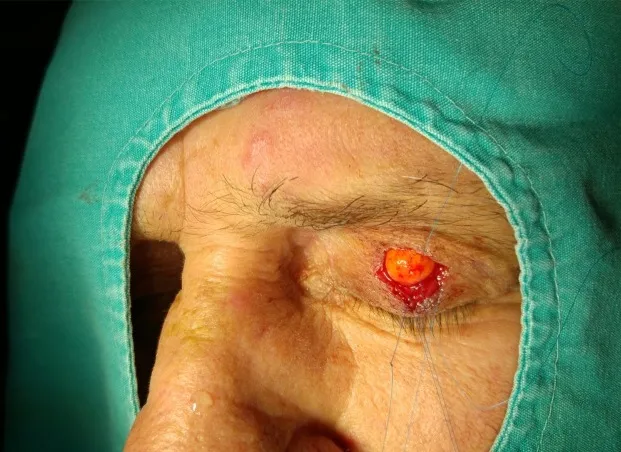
An intraoperative photograph of the lesion showing a mass on the upper eyelid crease, which was adherent to the tarsal plate.
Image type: medical_photograph (other_medical_photograph)